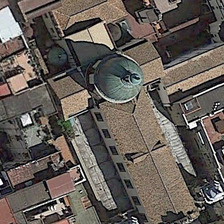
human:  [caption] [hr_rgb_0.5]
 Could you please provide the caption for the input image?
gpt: some trees were planted around the church .

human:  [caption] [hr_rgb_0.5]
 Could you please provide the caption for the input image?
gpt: there are many yellow roofed houses around the church .

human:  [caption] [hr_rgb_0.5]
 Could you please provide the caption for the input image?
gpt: there are many yellow roofed houses around the church .

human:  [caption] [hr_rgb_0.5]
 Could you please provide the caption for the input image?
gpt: some trees were planted around the church .

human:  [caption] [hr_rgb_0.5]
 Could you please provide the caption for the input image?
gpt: some trees were planted around the church .